Question: I am trying to do some calculation with date and display an output based on that.
For example:
Cell [A1] has the value '10/20/2013'
Cell [A2] should display today's date and also have the following calculation:
'''
If (DATEDIF(A1 and TODAY) is <= 30 days) {
A2 displays today's date
A2 text color is WHITE
A2 cell Background should be RED
}
If (DATEDIF(A1 and TODAY) is > 30 days) {
A2 displays today's date
A2 text color is GREEN
A2 cell background should be WHITE
}
'''
I tried the following:
'''
IF (DATEDIF(A1, TODAY(), "d"), A2.Interior.ColorIndex = 36, A2.Interior.ColorIndex = 31)
'''
I am thinking I am missing something here... Can someone please assist me in completing the script.

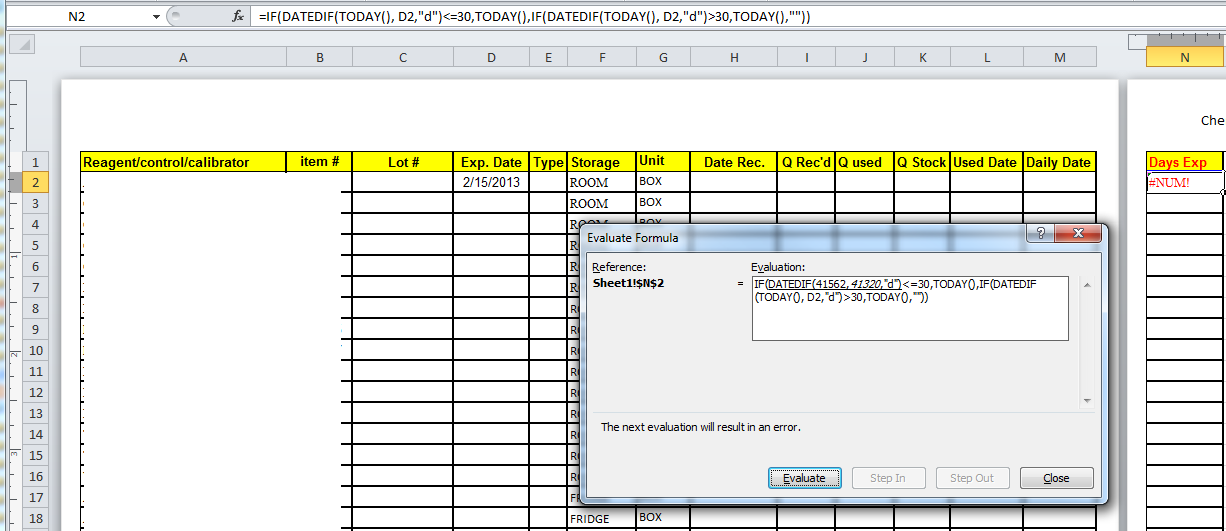
Answer: Use this formula in cell 'A2'
'=IF(DATEDIF(TODAY(), A1,"d")<=30,TODAY(),IF(DATEDIF(TODAY(), A1,"d")>30,TODAY(),""))'
Or you can also use this formula in Cell A2
'=IF(OR(DATEDIF(TODAY(),A1,"d")<=30,DATEDIF(TODAY(),A1,"d")>30),TODAY(),"")'
and then in the 'Conditional Formatting | Use a formula to determine which cells to format'
use the formula
'=DATEDIF(TODAY(), A1,"d")<=30'
and
'=DATEDIF(TODAY(), A1,"d")>30'
And set the relevant format. This is how your conditional formatting will look once you set the rules.

And this is how your 'A2' will behave